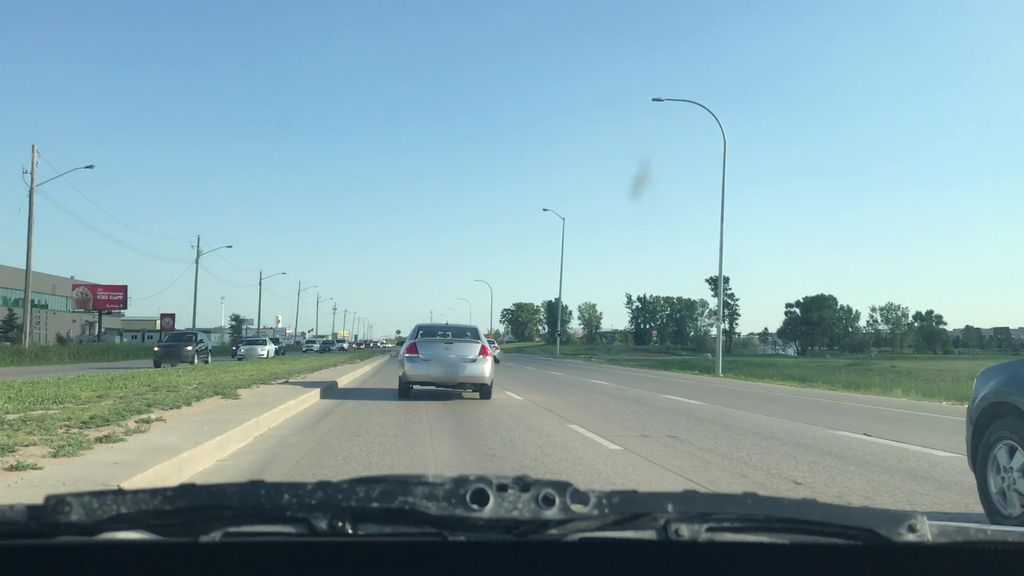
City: winnipeg